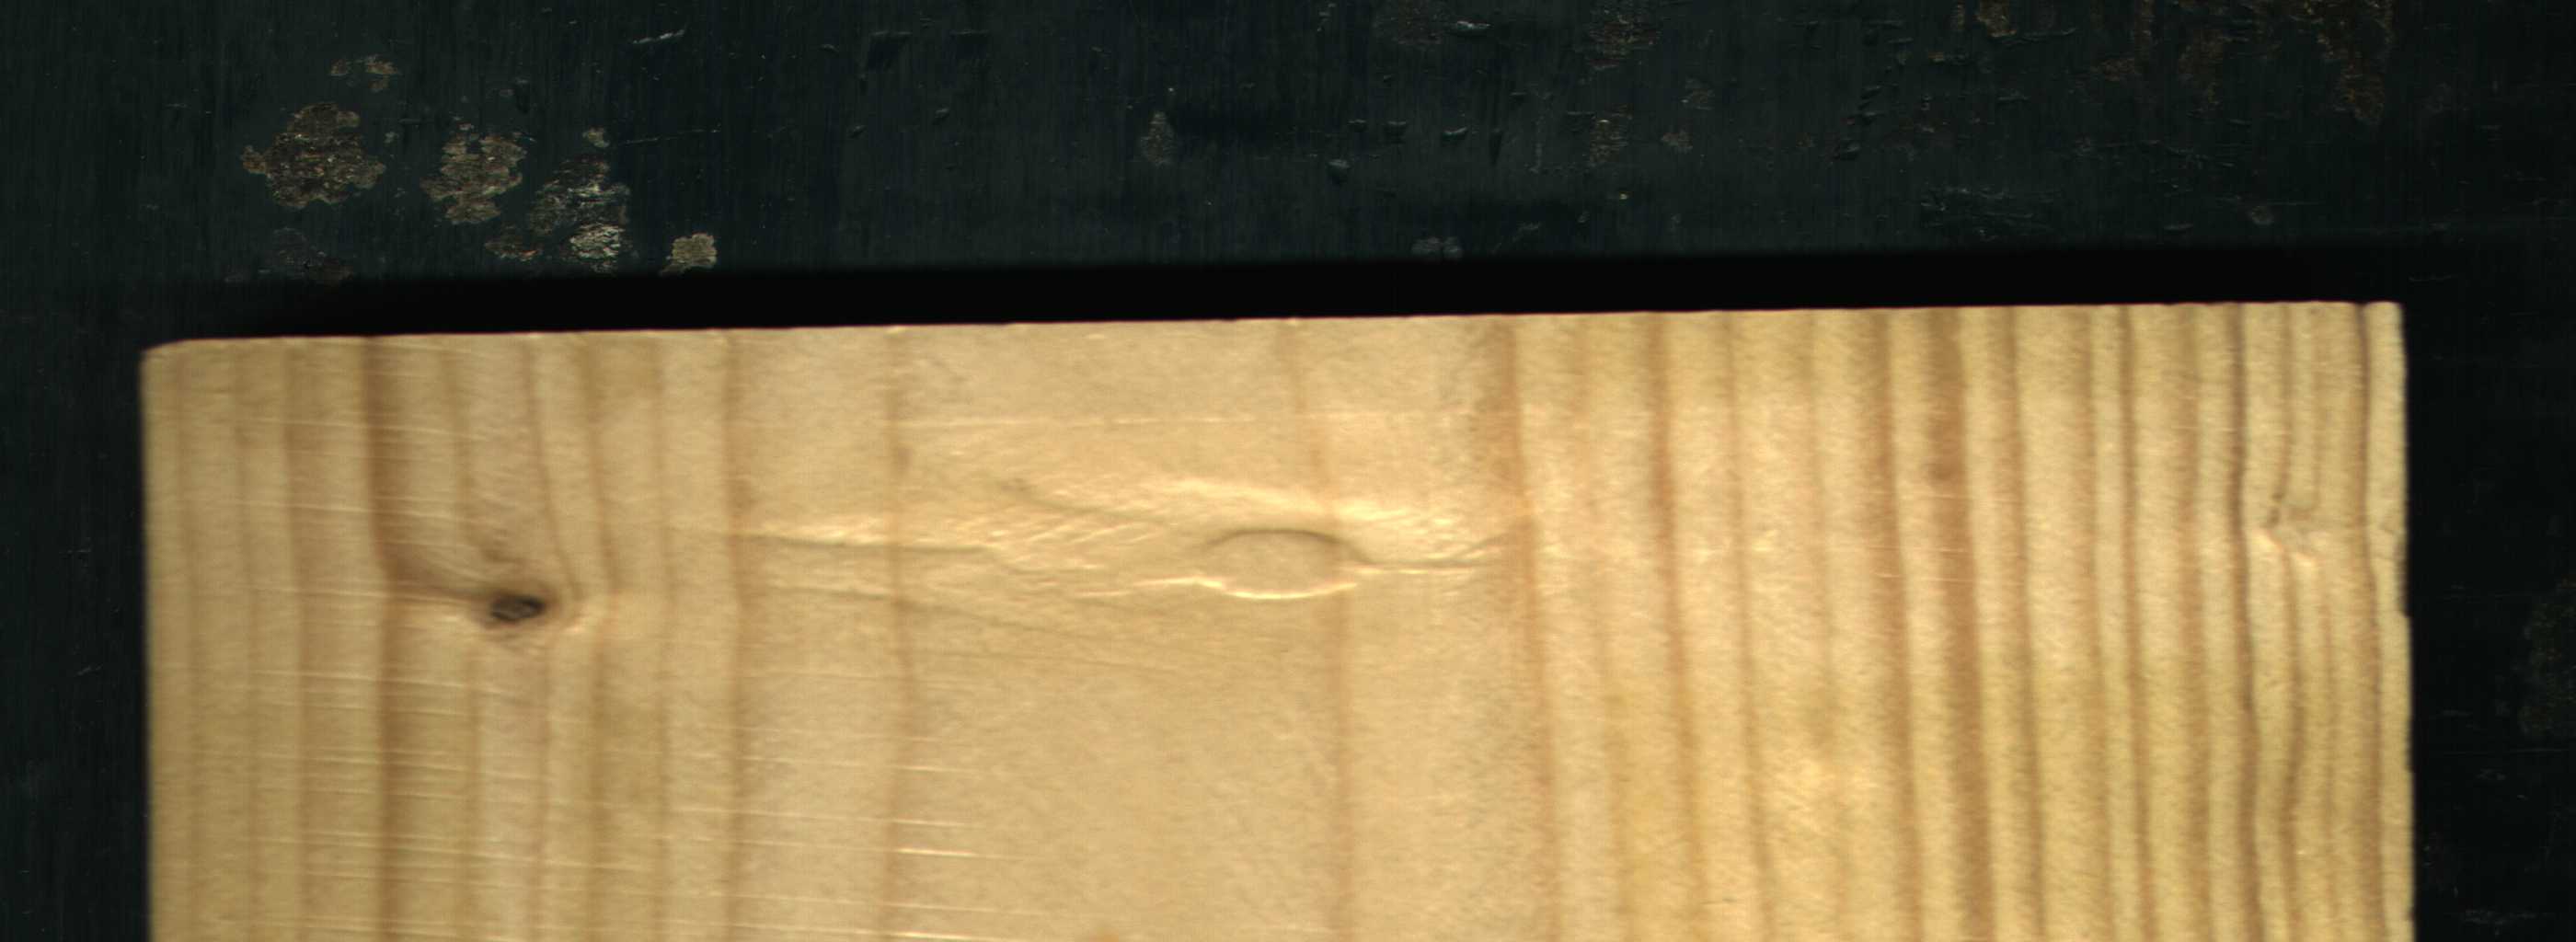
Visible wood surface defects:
Live_Knot